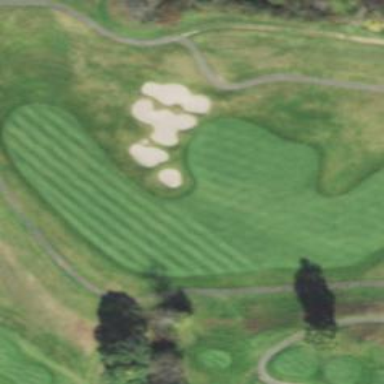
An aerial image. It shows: Golf hole.